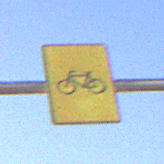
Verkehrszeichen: RadverkehrOhnePfeilsymbol
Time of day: SunriseSunset
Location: Outdoor (Nature)
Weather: Clear
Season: NotSpecified
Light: Natural